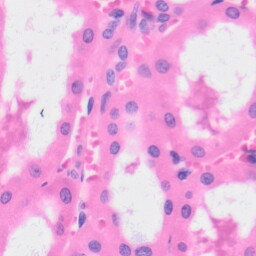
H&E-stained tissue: Kidney